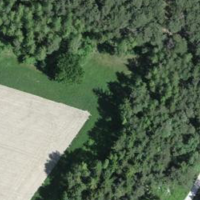
EUNIS habitat code: 43
Species observed at this site:
Lophophanes cristatus